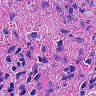
Metastatic tissue present: no